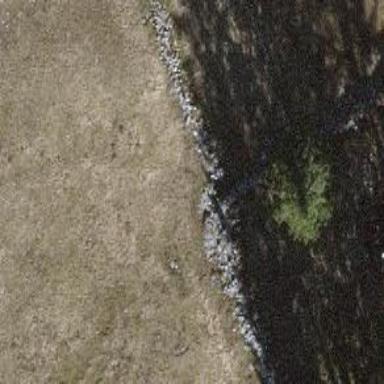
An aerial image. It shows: Wall is shown in the image.